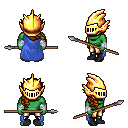
a pixel art fantasy rpg character, male body template, orc, green skin, blue cape, gold greaves, brunette right-swept hairstyle, gold helm, white cloth bandages, black shoes, spear, four views (front, back, left, right), 2x2 character sprite sheet, small pixel art, hard edges, no anti-aliasing